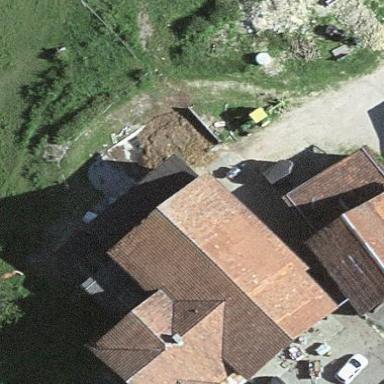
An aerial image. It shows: Farm building.